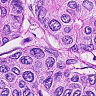
Metastatic tissue present: yes